You are looking at a signal-to-image encoding: consecutive vibration samples arranged as the rows of a grayscale square. Classify the bearing condition as one of: normal, inner_race, outer_race, ball.
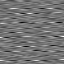
Answer: inner_race